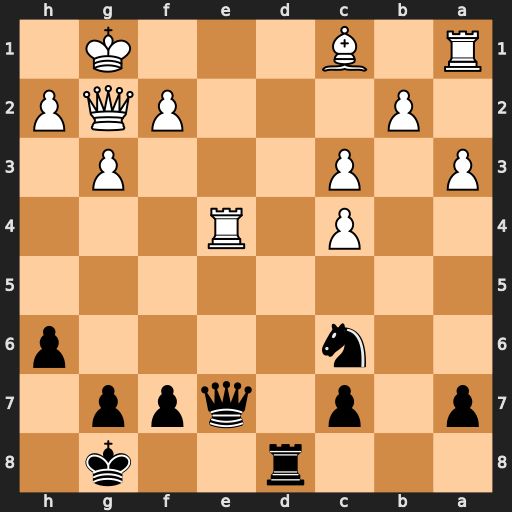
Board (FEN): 3r2k1/p1p1qpp1/2n4p/8/2P1R3/P1P3P1/1P3PQP/R1B3K1
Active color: b
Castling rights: -
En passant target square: -
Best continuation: Rd1+ Qf1 Rxf1+ Kxf1 Qxe4